Question: I am using icon fonts in a 'nav' list and I want text to be in between two of the icons. The problem is that the icons and the text do not match up well. The icons area obviously higher than the text so when they are both on the baseline, the icons go a lot higher. Is there any solution I can use by putting the text in a 'span'? I have tried adjust every parameter I know:
HTML:
'''
<nav class="nav">
<ul>
<li><span data-icon="&#xE603;"></span><h2>HOME</h2></li>
<li><p>ICON FONT FTW</p></li>
<li><span data-icon="&#xE603;"></span><h2>ABOUT</h2></li>
<li><span data-icon="&#xE603;"></span><h2>CONTACT</h2></li>
</ul>
</nav>
'''
CSS:
'''
nav {
font-size: 1.2em;
background: gray;
text-align: center;
}
nav li:first-child {
display: inline-block;
}
nav li {
display: inline-block;
}
'''

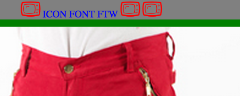
Answer: I will say we need to reset the style first as we are involving here tags('h2', 'p') which has different behavior over browsers.
TO overcome this I have implemented old technique. of setting margin and padding to reset the style.
CSS:
'''
nav {
font-size: 1.2em;
background: gray;
text-align: center;
padding:0;margin:0;
}
nav li:first-child {
display: inline-block;
}
nav li {
position:relative;
display: inline-block;
vertical-align:middle;
}
nav h2,nav div{
position:relative;
display:inline-block;height:100%;width:100%;
padding:0;
margin:20px auto;
}
nav h2{
}
nav div{
}
'''
HTML: has changed it a bit to see the icons in fiddle.
'''
<nav class="nav">
<ul>
<li><span data-icon="&#xE603;"></span><h2>&#xE603;</h2></li>
<li><div>ICON FONT FTW</div></li>
<li><span data-icon="&#xE603;"></span><h2>&#xE603;</h2></li>
<li><span data-icon="&#xE603;"></span><h2>&#xE603;</h2></li>
</ul>
</nav>
'''
Please check my <URL> this gives me fine results.